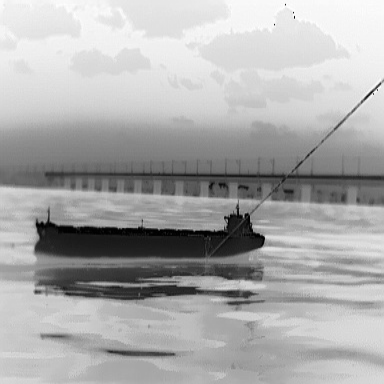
There is a liner in the infrared image.